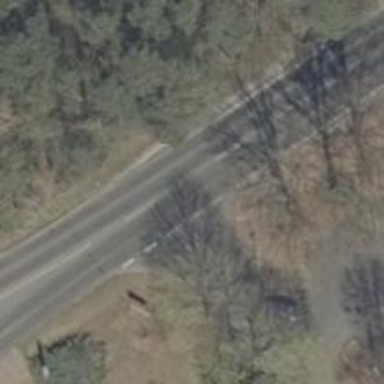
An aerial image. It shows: Secondary road with asphalt surface and lane markings.